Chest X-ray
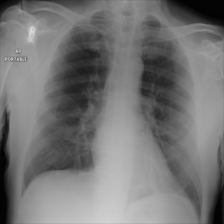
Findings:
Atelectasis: negative
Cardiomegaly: negative
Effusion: negative
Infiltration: negative
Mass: negative
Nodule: negative
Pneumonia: negative
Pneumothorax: negative
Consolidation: negative
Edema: negative
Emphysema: negative
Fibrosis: negative
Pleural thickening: negative
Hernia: negative